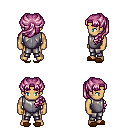
a pixel art fantasy rpg character, male body template, human, tanned skin, steel chest armor, metal pants, pink princess hairstyle, brown slippers, four views (front, back, left, right), 2x2 character sprite sheet, small pixel art, hard edges, no anti-aliasing